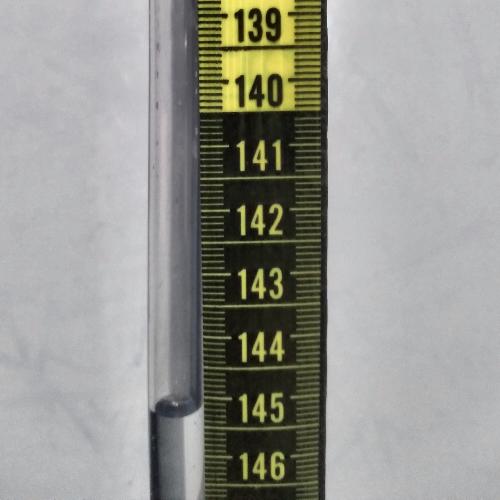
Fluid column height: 145.2 cm